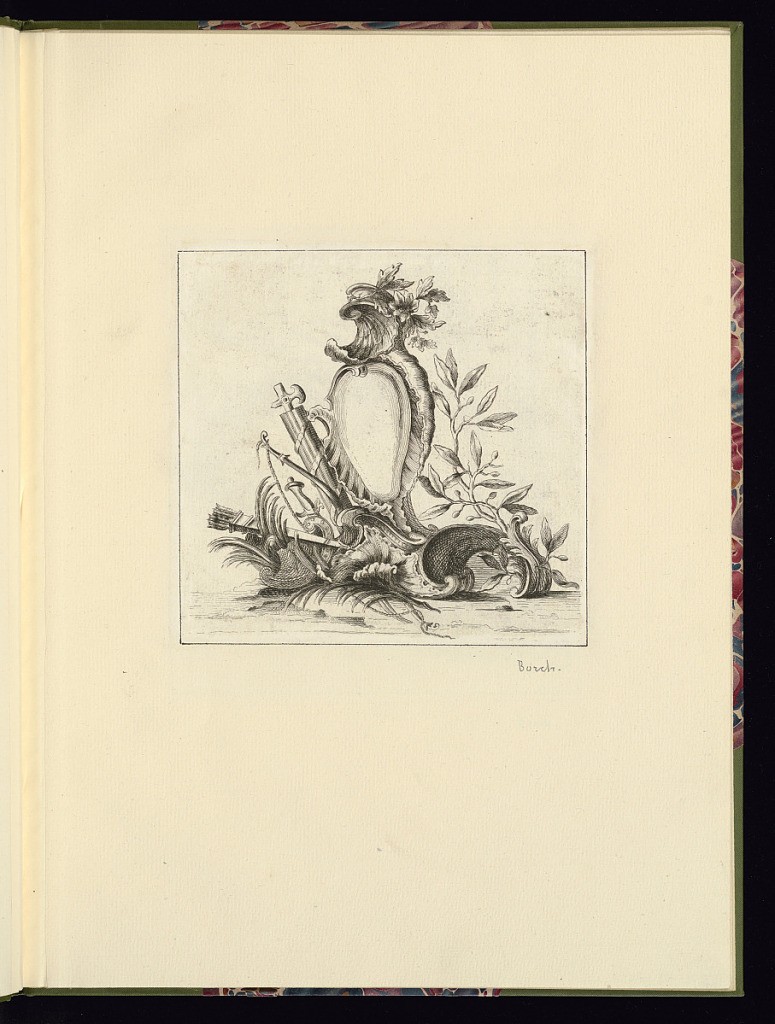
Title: Cartouche Design
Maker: Borch, active mid 18th century
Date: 1729–68
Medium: Etching and engraving on paper
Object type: Print
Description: Design for a cartouche framed by shells, foliate branches, palm leaves, weapons, bow, quiver of arrows, dagger, and c-scrolls.